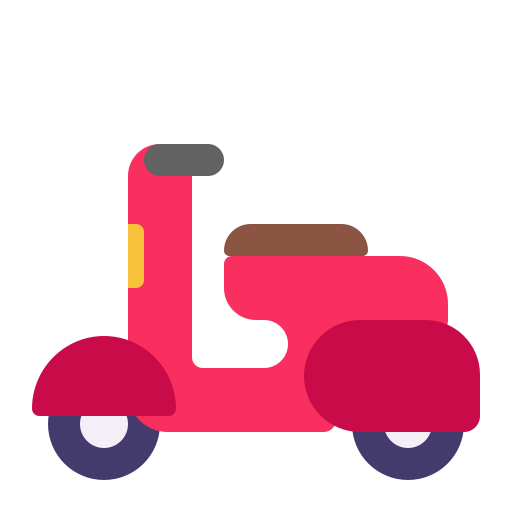
motor scooter flat